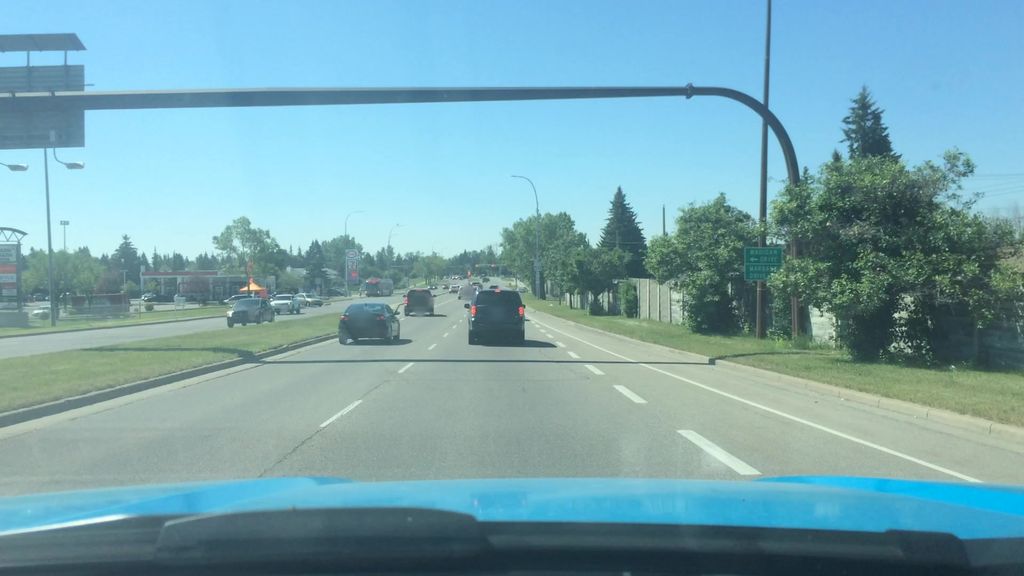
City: calgary